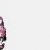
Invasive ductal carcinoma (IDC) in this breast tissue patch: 0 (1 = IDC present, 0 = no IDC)